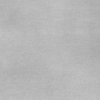
Label: dusty